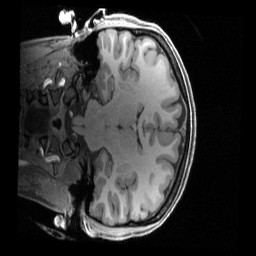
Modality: T1w
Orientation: coronal
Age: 19
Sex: female
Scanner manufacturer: siemens
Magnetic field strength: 3 T
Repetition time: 2.4 s
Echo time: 0.00222 s